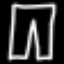
Label: pants